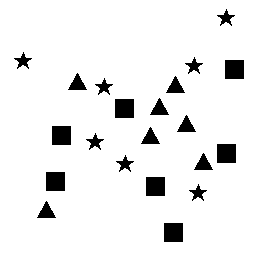
Squares: 7
Triangles: 7
Stars: 7
Total shapes: 21